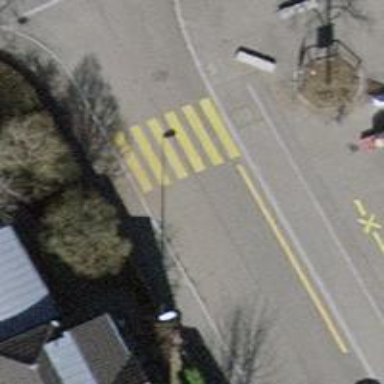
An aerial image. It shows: Zebra crossing with distinctive markings.